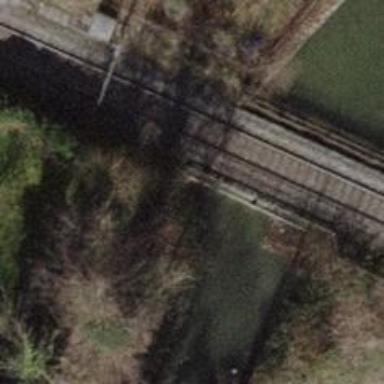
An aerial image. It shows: Railway bridge with electrified contact line. There is one track on the bridge.